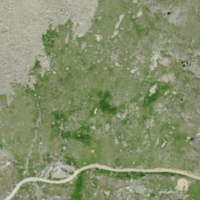
EUNIS habitat code: 31
Species observed at this site:
Marmota marmota